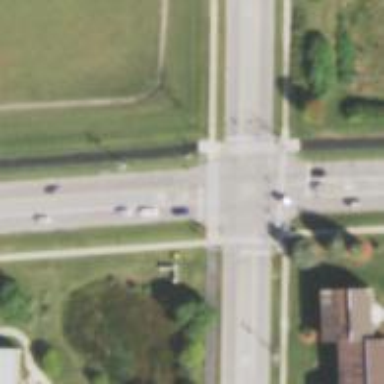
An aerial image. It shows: Marked crossing for cyclists on cycleway.